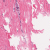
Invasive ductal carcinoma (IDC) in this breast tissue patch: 0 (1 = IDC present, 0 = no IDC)